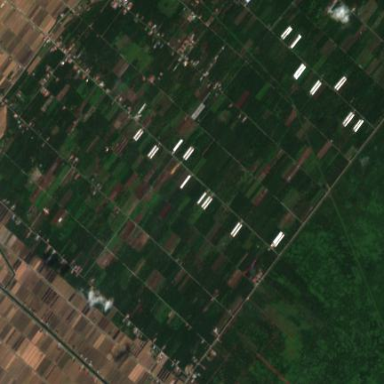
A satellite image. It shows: Farmland with oil palm crops.